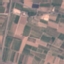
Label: PermanentCrop